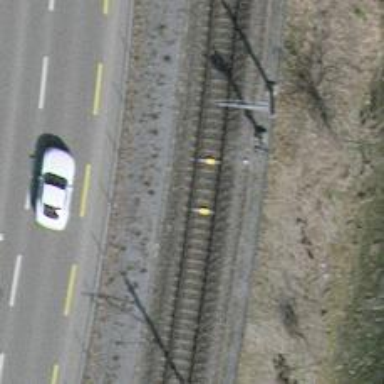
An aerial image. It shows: Single-track railway with electrified contact lines.